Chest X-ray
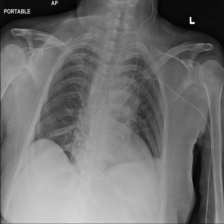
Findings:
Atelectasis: negative
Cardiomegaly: negative
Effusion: negative
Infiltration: negative
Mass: negative
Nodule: negative
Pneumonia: negative
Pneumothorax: negative
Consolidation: negative
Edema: negative
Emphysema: negative
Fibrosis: negative
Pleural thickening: negative
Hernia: negative